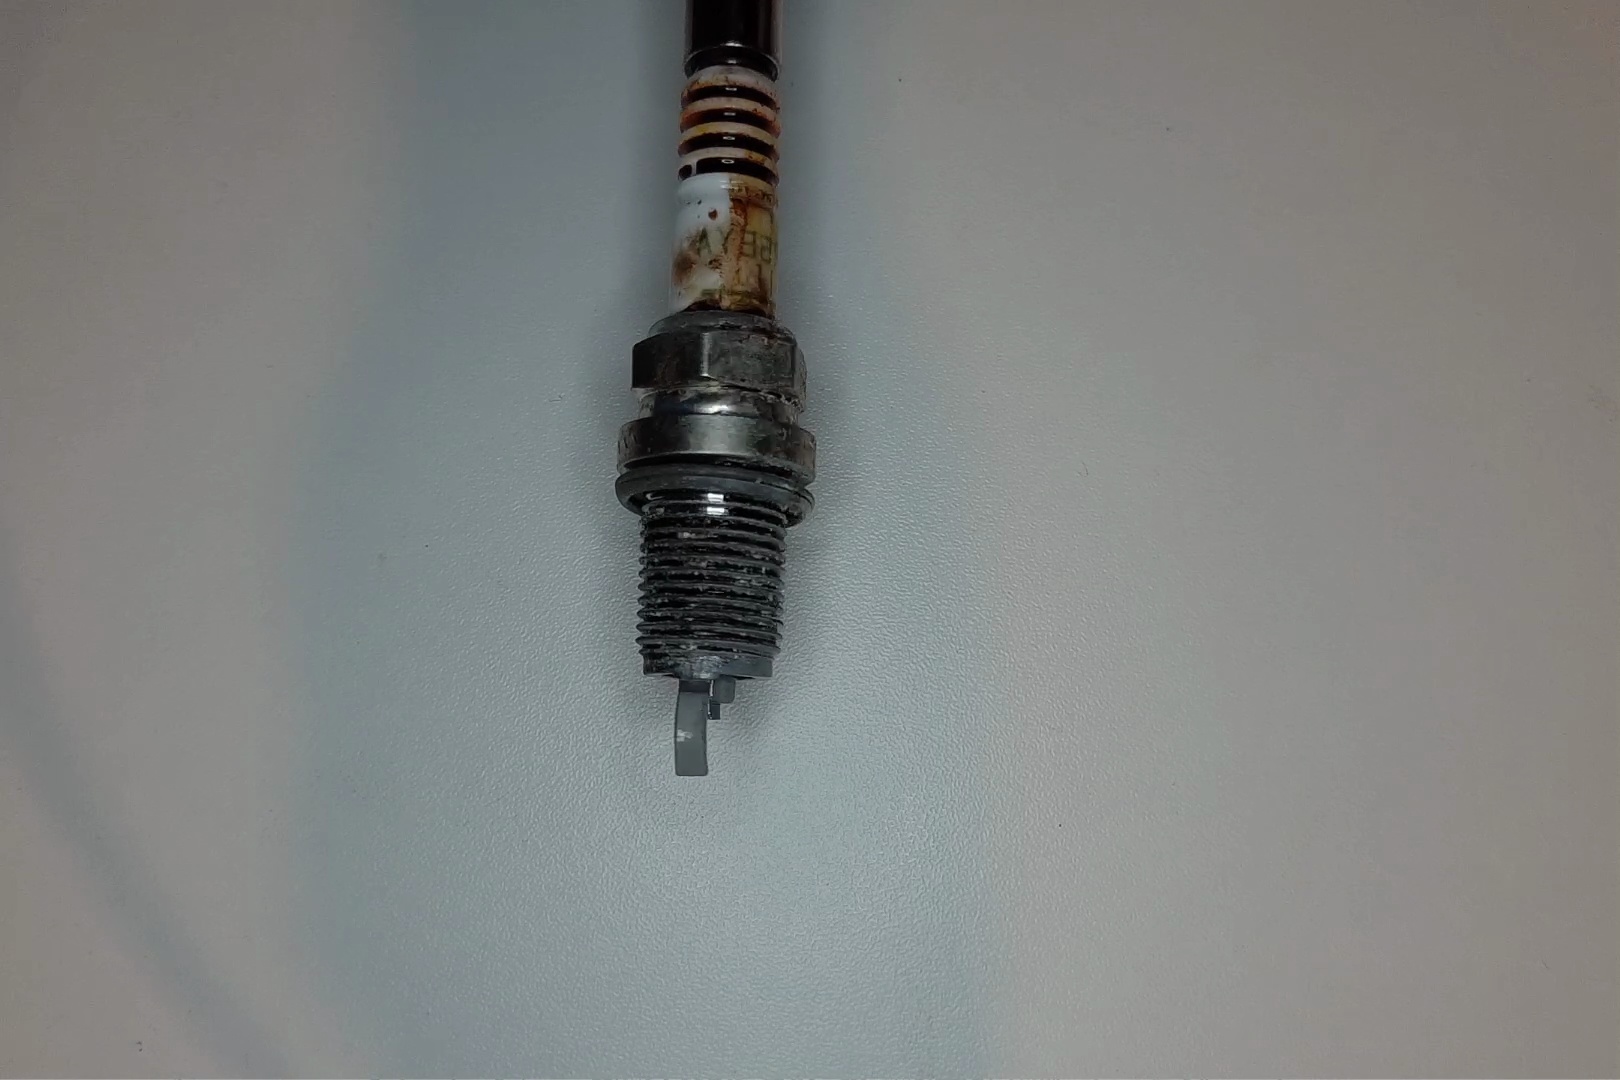
Label: anomaly